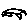
Label: car